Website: apple
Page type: customer-info-address
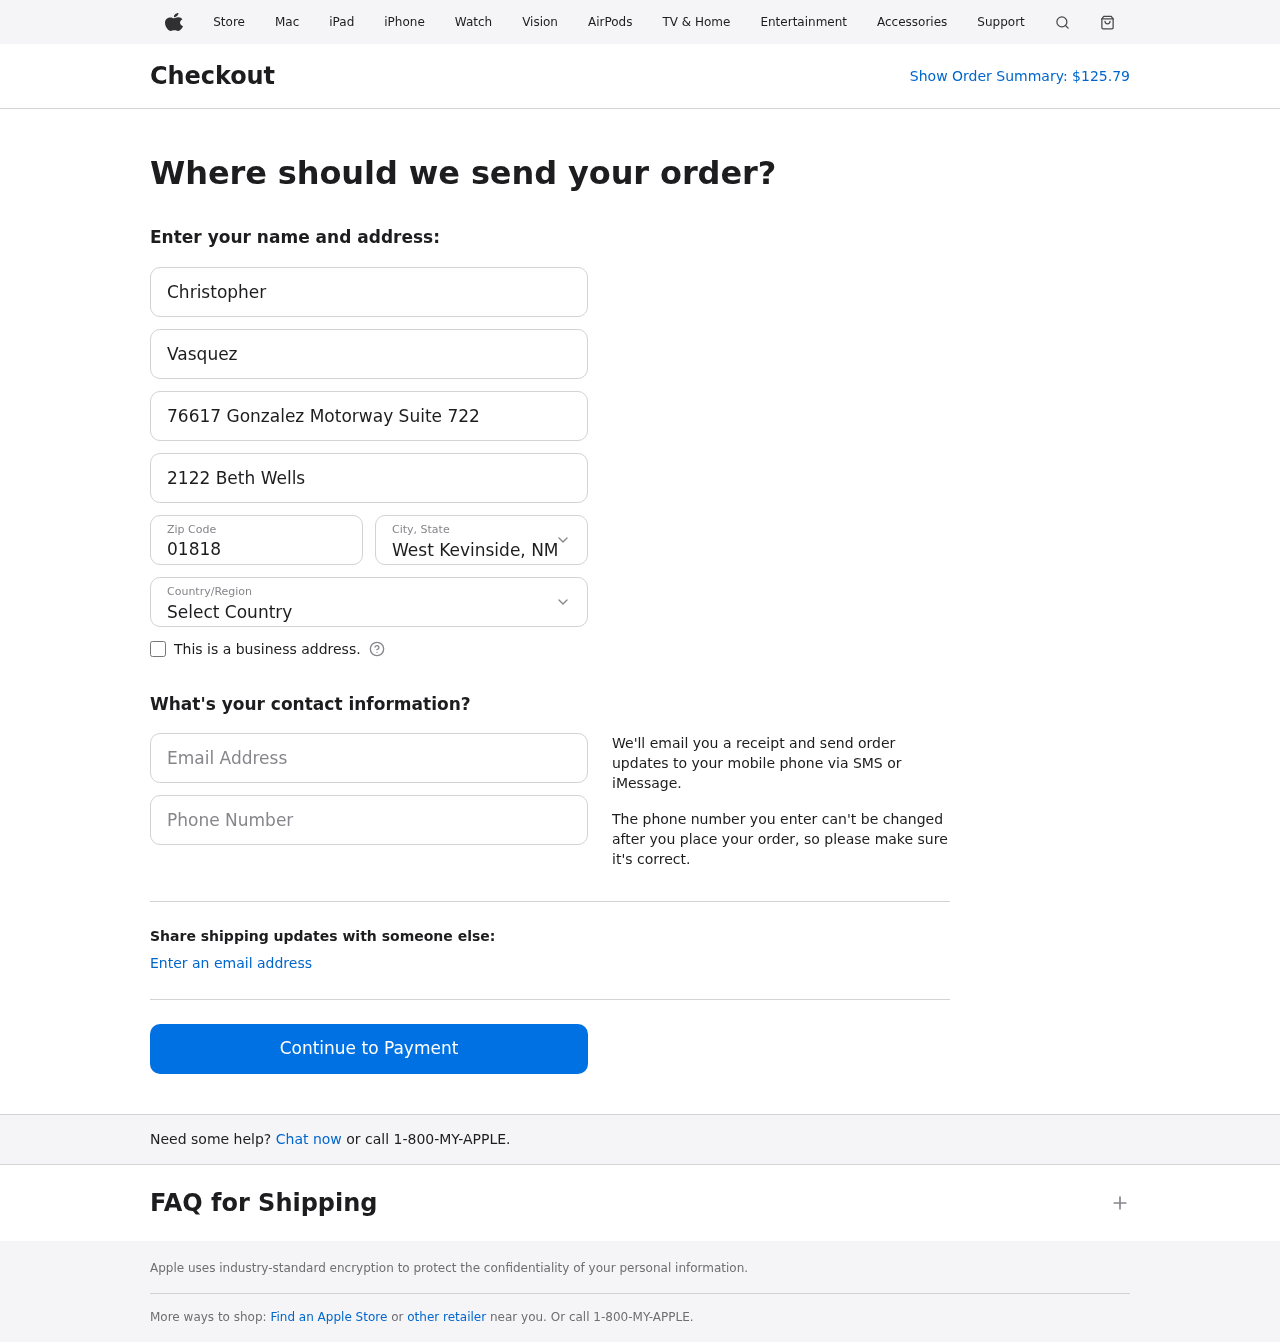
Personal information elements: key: PII_CITY_STATE
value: West Kevinside, NM
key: PII_COUNTRY
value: United States
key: PII_EMAIL
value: christopher_vasquez@gmail.com
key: PII_FIRSTNAME
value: Christopher
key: PII_LASTNAME
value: Vasquez
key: PII_PHONE
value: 5336773053
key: PII_POSTCODE
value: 01818
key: PII_STREET
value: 76617 Gonzalez Motorway Suite 722
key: PII_STREET2
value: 2122 Beth Wells
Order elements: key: ORDER_TOTAL
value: $125.79